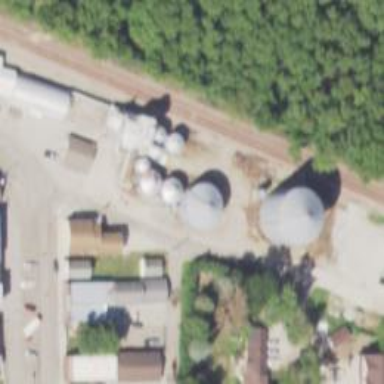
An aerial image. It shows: Silo.